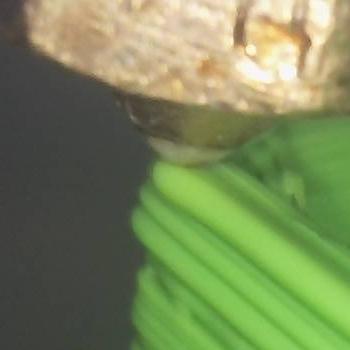
Flow rate: 283%